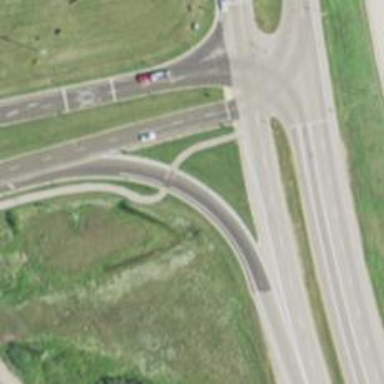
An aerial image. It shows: Asphalt road with primary link designation.